Field crop: tomato
Growth stage: 2
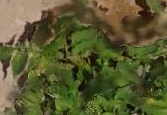
Species: tomato